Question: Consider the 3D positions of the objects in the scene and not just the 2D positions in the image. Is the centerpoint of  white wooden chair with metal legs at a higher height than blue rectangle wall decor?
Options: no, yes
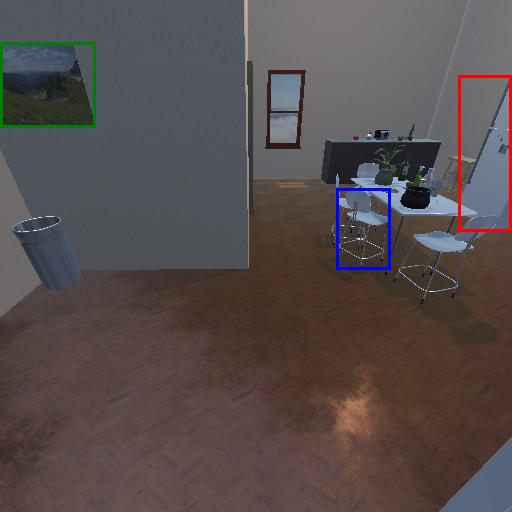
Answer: no